Interaction volume radius: 10 \u00c5
Interaction volume height: 15 \u00c5
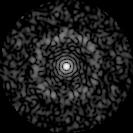
Disorder parameter: 0.8412